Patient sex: F
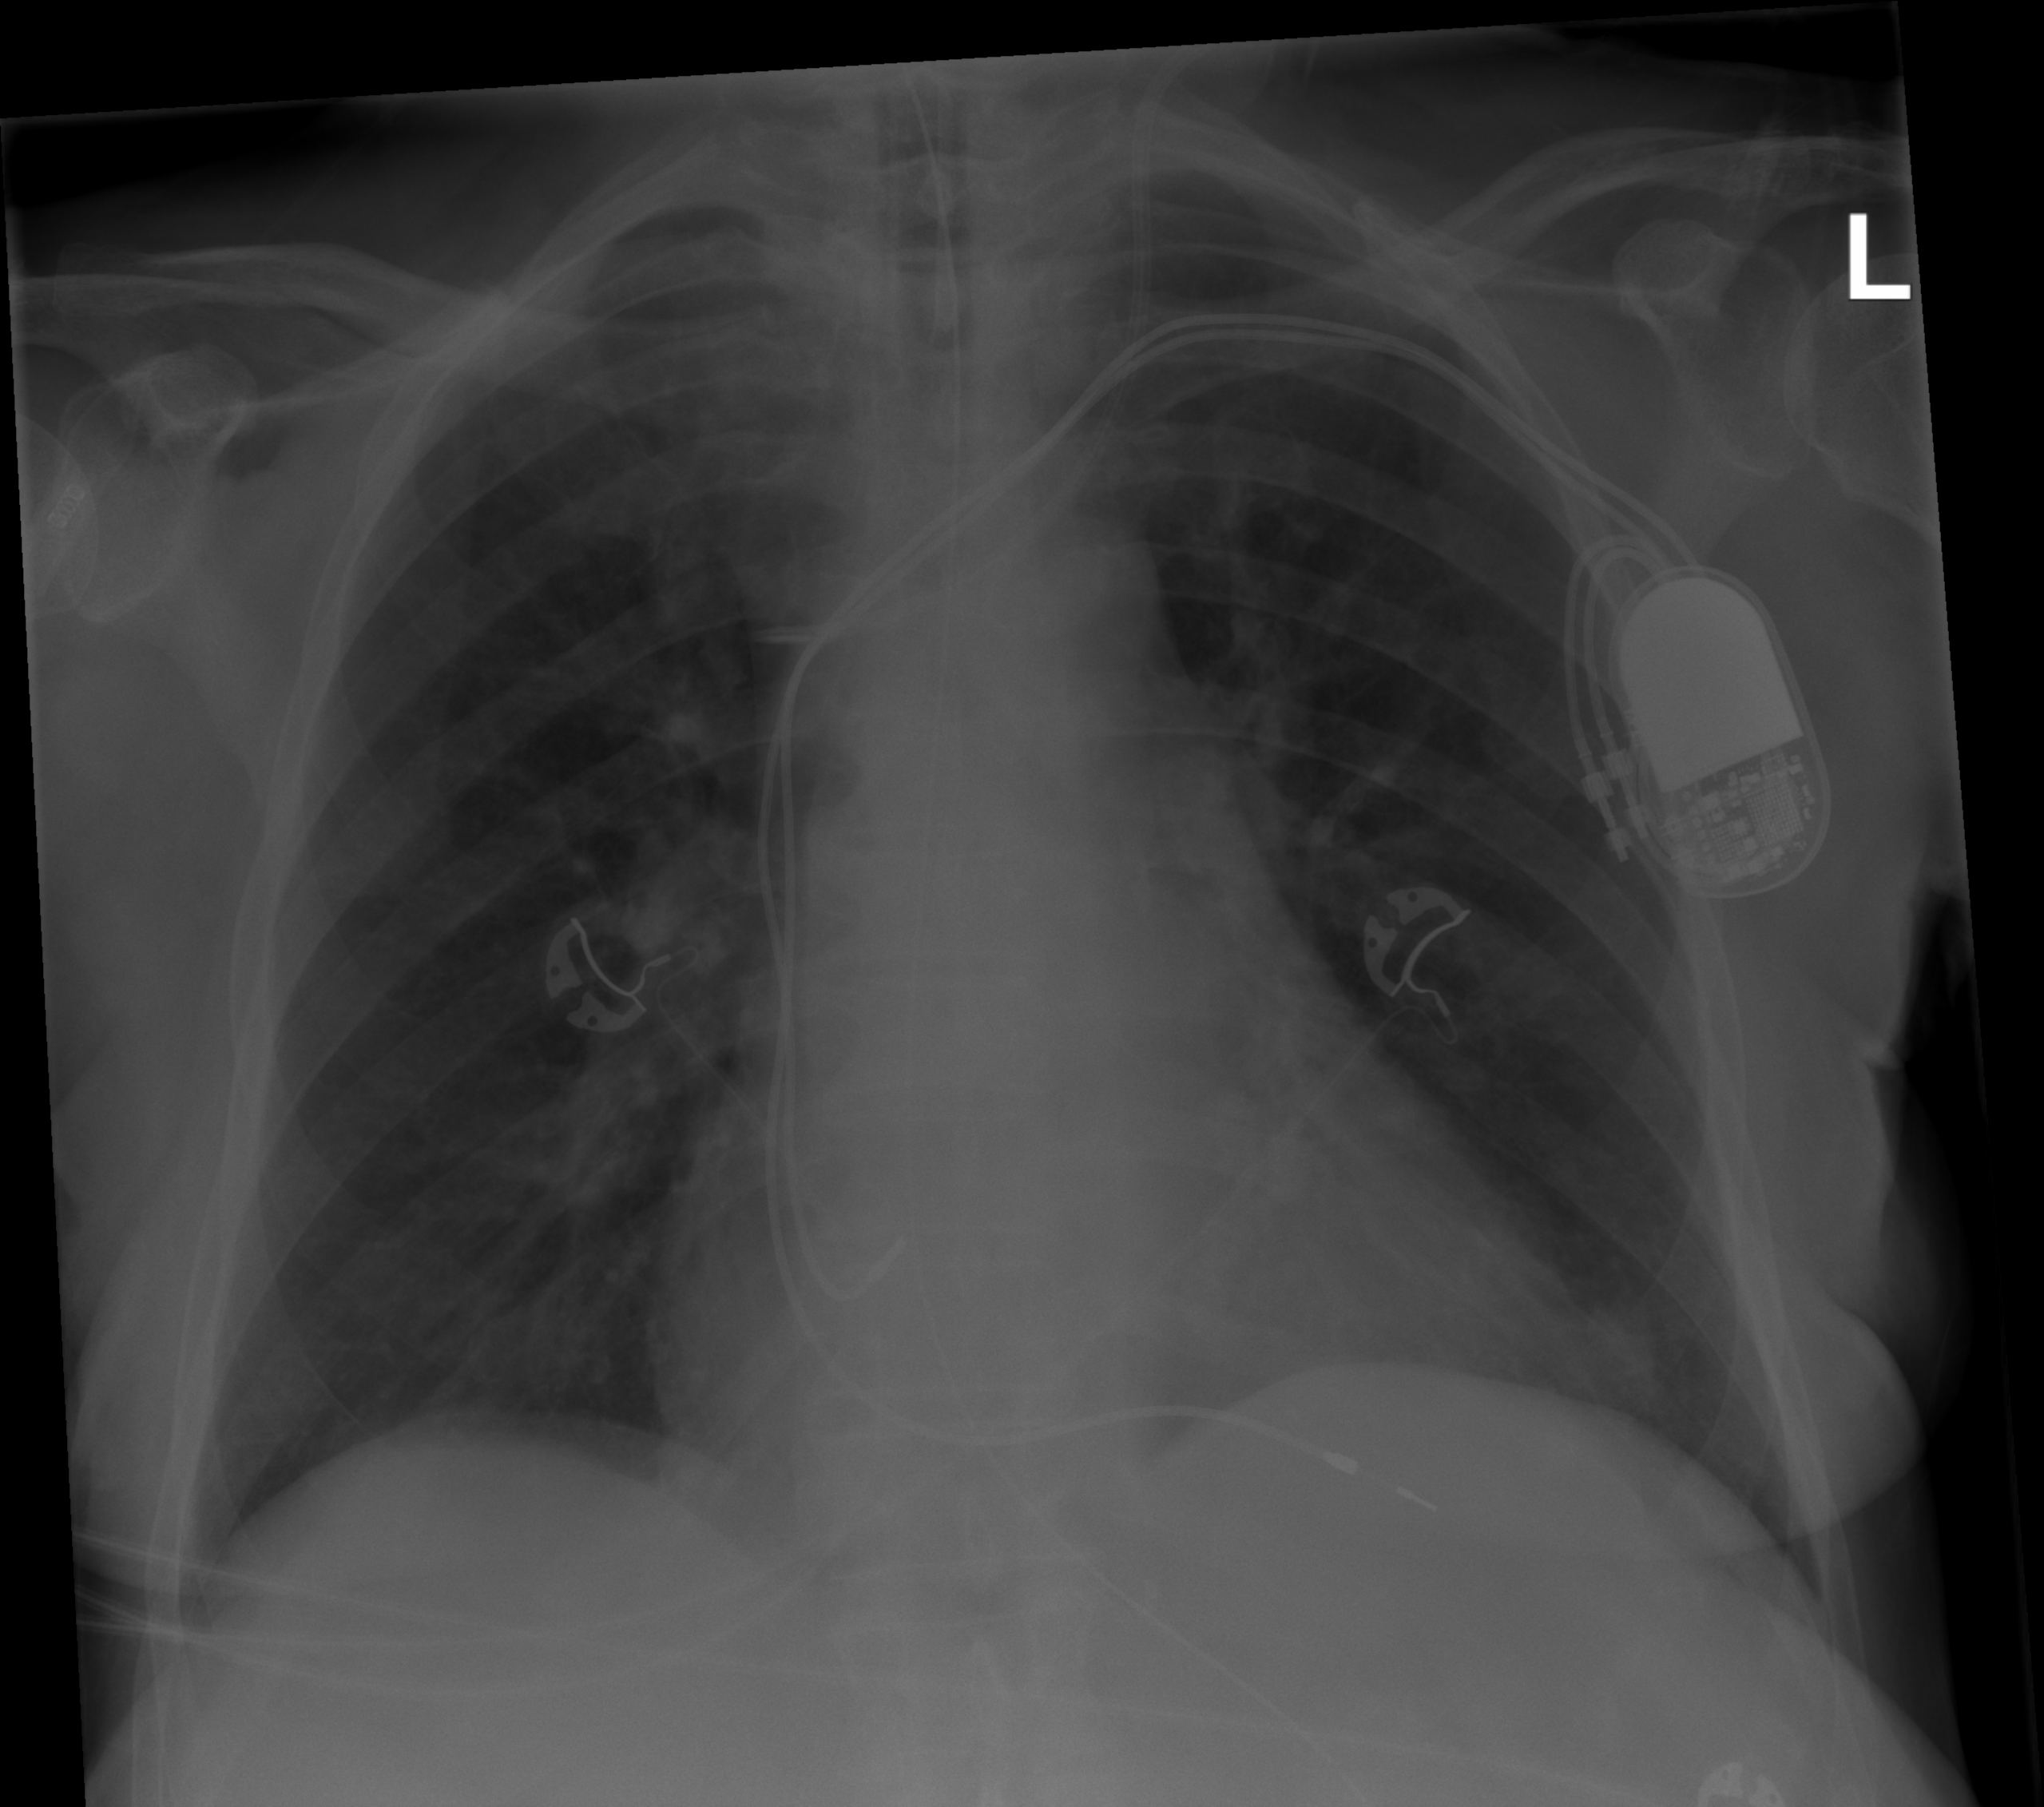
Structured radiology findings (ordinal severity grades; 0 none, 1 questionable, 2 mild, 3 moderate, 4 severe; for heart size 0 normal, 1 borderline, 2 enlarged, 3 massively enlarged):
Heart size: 1
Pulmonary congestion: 2
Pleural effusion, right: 0
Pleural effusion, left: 0
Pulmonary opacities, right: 0
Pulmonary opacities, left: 0
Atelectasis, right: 1
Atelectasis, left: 1